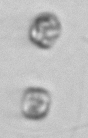
Label: Thalassiosira_sp_aff_mala